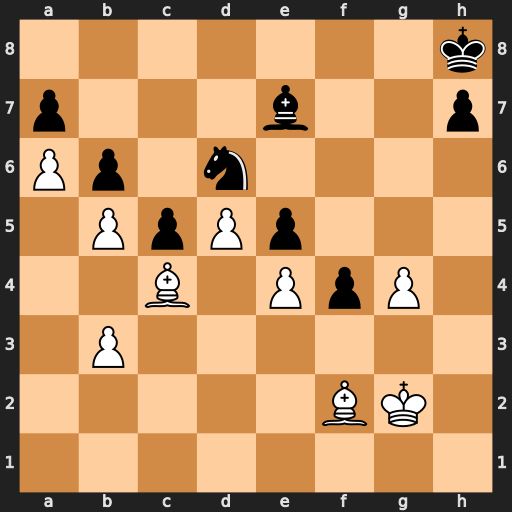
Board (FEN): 7k/p3b2p/Pp1n4/1PpPp3/2B1PpP1/1P6/5BK1/8
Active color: w
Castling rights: -
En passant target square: -
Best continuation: Bxc5 bxc5 b6 axb6 a7